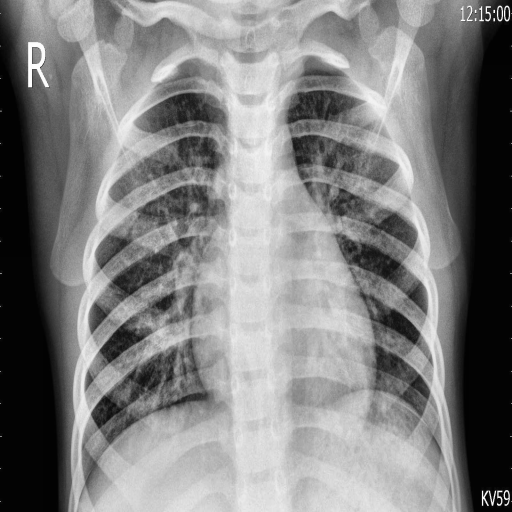
Finding: PNEUMONIA